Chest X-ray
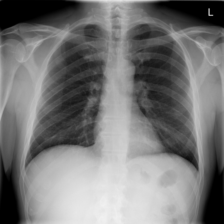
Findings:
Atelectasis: negative
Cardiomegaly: negative
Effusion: negative
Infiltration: negative
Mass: negative
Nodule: negative
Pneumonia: negative
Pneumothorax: negative
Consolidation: negative
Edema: negative
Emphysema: negative
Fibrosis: negative
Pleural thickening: negative
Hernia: negative